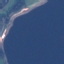
Land use / land cover class: SeaLake